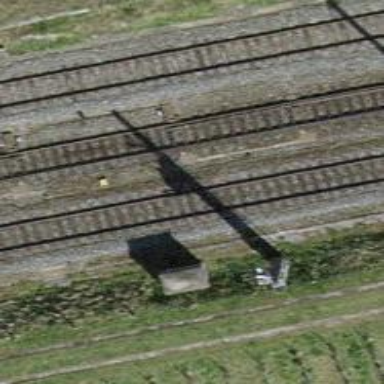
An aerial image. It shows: Railway switch.